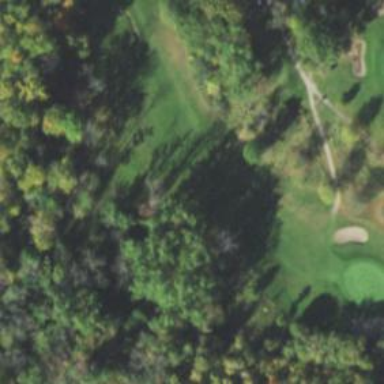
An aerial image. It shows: View of golf hole.